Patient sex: F
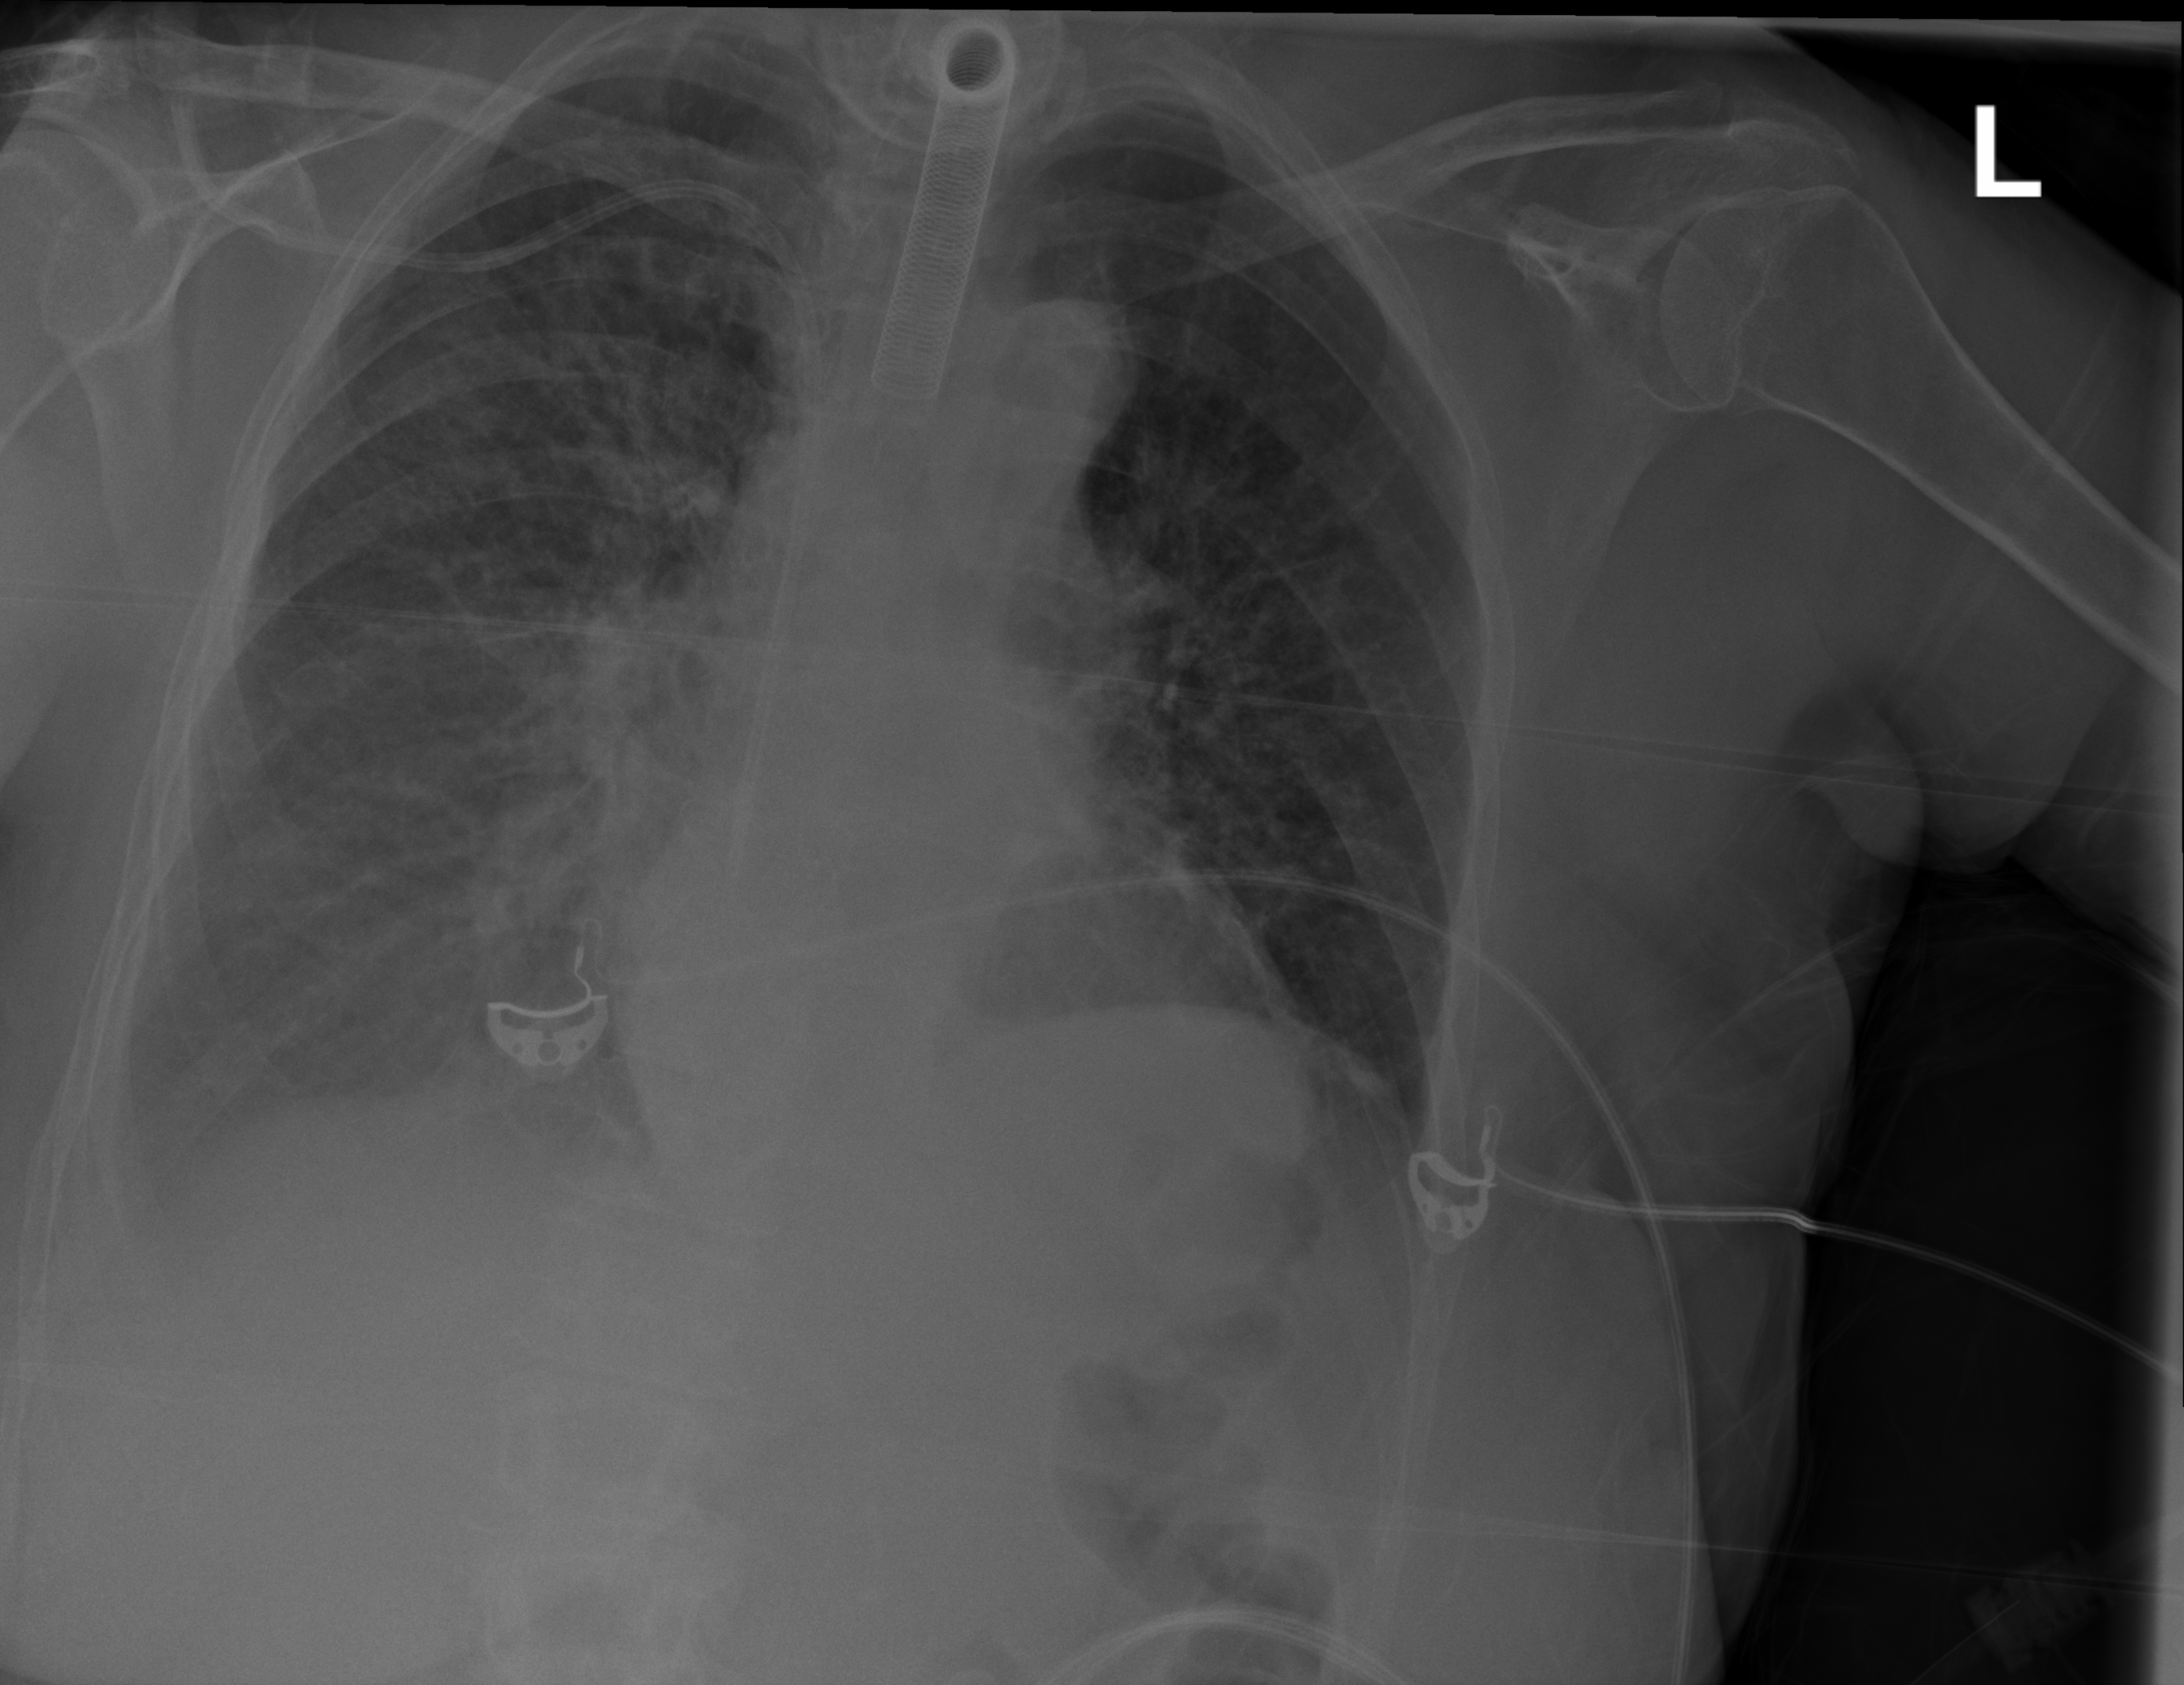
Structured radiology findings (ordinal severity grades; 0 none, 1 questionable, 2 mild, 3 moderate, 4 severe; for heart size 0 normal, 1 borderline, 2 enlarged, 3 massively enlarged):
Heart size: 1
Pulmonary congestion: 1
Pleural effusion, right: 2
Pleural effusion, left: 1
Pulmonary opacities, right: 2
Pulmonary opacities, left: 0
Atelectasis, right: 2
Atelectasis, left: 2